Question: In my code I have my own camera and it works and saves the pictures properly.
First I call:
'''
myCamera.takePicture(null, null, jpegCallBack);
'''
Then I want to save the picture and display it in the same activity I'm now.
So in the jpegCallBack I have (fullPic is my ImageView):
'''
try {
FileOutputStream fos = new FileOutputStream(pictureFile);
fos.write(data);
fos.close();
Media.getBitmap(getContentResolver(), Uri.fromFile(pictureFile) );
String image_string = Uri.fromFile(pictureFile).toString();
bm = BitmapFactory.decodeFile(image_string);
fullPic.setImageBitmap(bm);
} catch ...
'''
But it doesn't work, the first time I press the Shot Button, it saves the file and continues displaying the camera. Sometimes when I take the second one app stops.
I've also tried with this:
'''
fullPic.setImageURI(Uri.fromFile(pictureFile));
'''
and it says: "Bitmap too large to be uploaded into a texture (4608x2592, max=4096x4096)"
I can reduce the size of the displayed image if it is necessary (but not the saved one), but I don't know how to do it.
In the AndroidManifest I have permission for both WRITE and READ.
My XML is like this:
'''
<LL>
<RL>
<FrameLayout></FL> for the Camera Preview
<Button></> To shot the picture
<ImageView></> Here I want to show the picture taken
</RL>
</LL>
'''
Why doesn't it work? Any ideas to display it? I have been looking another stackoverflow links but I don't find the solution. If you need more data/code, please, let me know, I tried to summarize to make it the clearest possible.
Thank you!
Edit:
This is the call of jpegCallBack:
'''
private PictureCallback jpegCallBack = new PictureCallback() {
@Override
public void onPictureTaken(byte[] data, Camera camera)
'''
Maybe I can so the image directly from that data in some way. Can I?
I tried this way but it breaks:
'''
bm = BitmapFactory.decodeByteArray(data, 0, data.length);
fullPic.setImageBitmap(bm);
'''
LogCat: On the blue line I press the shot button

NullPointerException, is it possible that it occurs because I'm using a Samsung? In this thread they say that Samsung has problems with this: <URL>
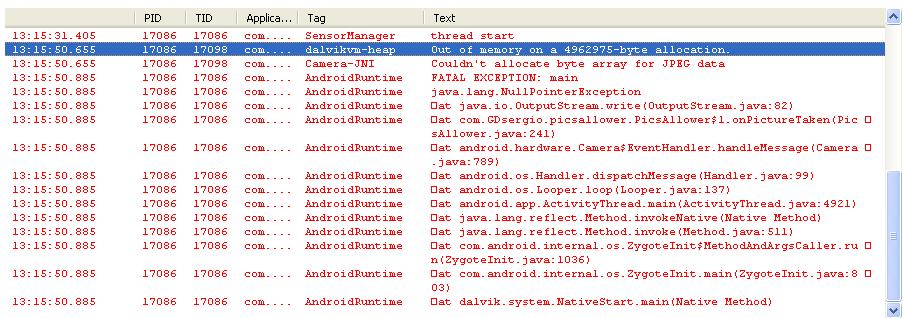
Answer: You're not getting NullPointerException, but out of memory error.
There is a series of very helpful articles on <URL>. The only thing you need to know is the target display size so you will know to which size to scale down.
If the app is crashing on a 5MB allocation it means you are already at the peek of your memory usage. Please check this <URL> on memory management.